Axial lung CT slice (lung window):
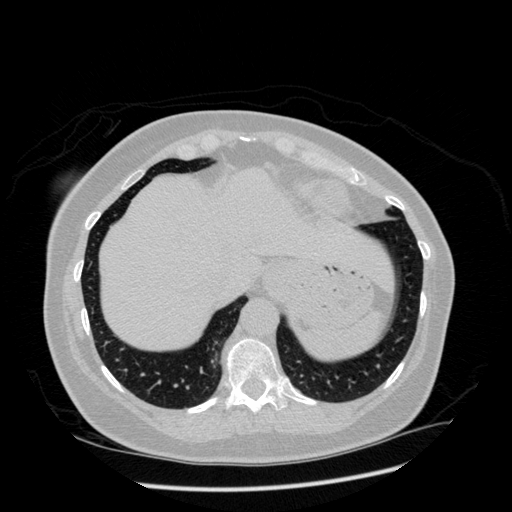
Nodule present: no